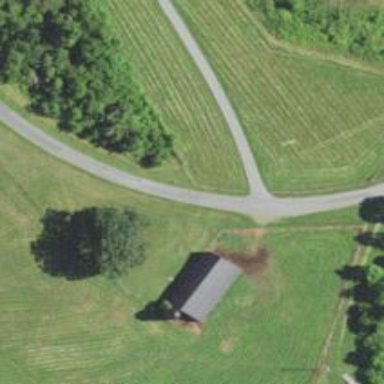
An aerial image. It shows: Driveway leading to service road.